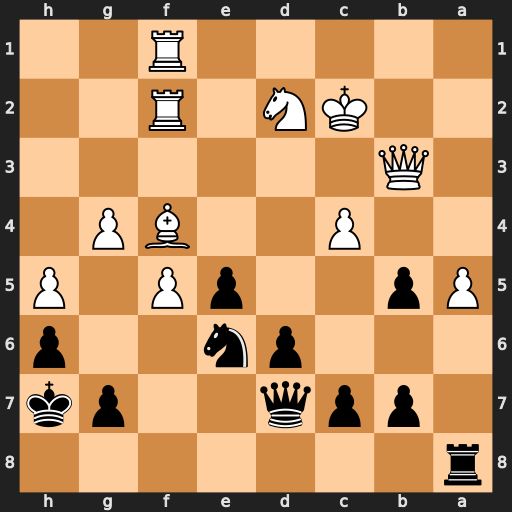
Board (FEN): r7/1ppq2pk/3pn2p/Pp2pP1P/2P2BP1/1Q6/2KN1R2/5R2
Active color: b
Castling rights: -
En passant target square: -
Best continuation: Nd4+ Kd1 Nxb3